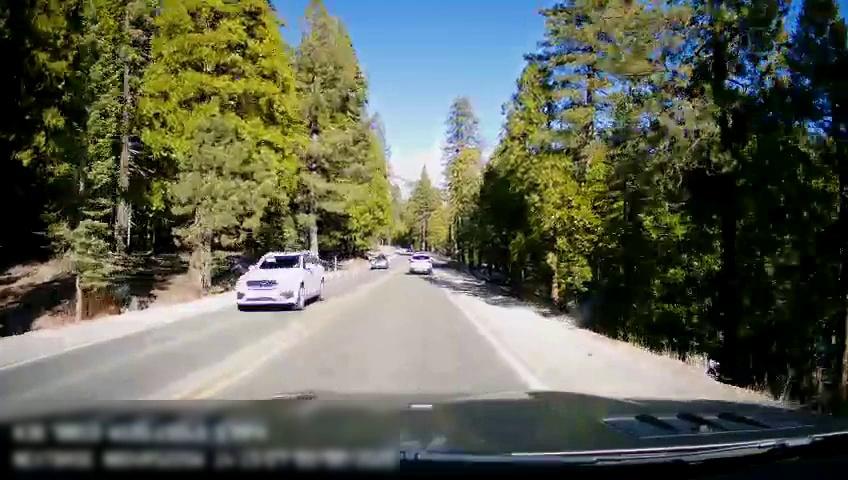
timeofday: Day
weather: Sunny
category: Drivable Space
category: Vehicles | Car
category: Vehicles | SUV
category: Vehicles | SUV
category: Lanes | Opposite Lane
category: Lanes | Current Lane
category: Lanes | Current Lane